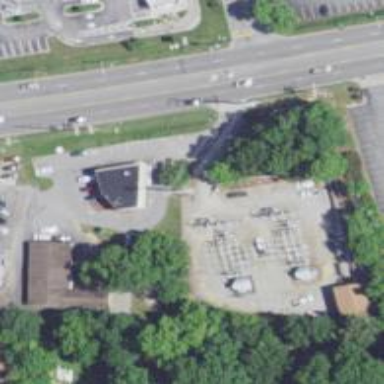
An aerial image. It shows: There is distribution substation enclosed by fence.